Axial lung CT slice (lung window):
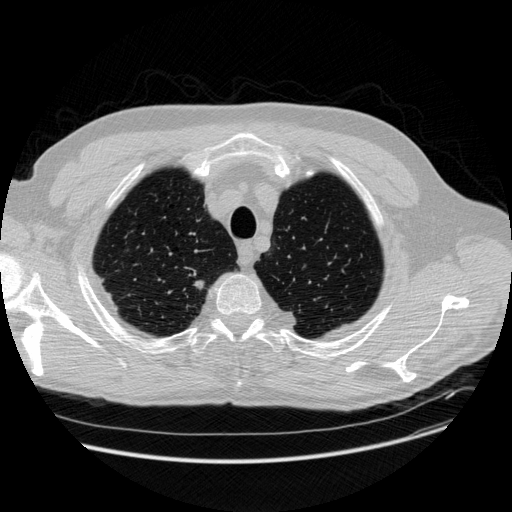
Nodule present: yes
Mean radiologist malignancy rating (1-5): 4.5